Question: I have an HTML page like:
'''
<html>
<head>
<title>Test Page</title>
<script type="text/javascript"
src="http://svn.ckeditor.com/CKEditor/releases/latest/ckeditor_basic_source.js"></script>
<script type="text/javascript">
//@x=y
</script>
</head>
<body>
Test Page
</body>
</html>
'''
The comment '//@x=y' gets executed as code in IE 10 and the browser complains that ''y' is undefined':

The browser stops complaining if:
- - '@'- '<script/>'
What could be going wrong here?
I narrowed down the root cause to a <URL> file.
'''
if ( !CKEDITOR.env )
{
/**
* @namespace Environment and browser information.
*/
CKEDITOR.env = (function()
{
var agent = navigator.userAgent.toLowerCase();
var opera = window.opera;
var env =
/** @lends CKEDITOR.env */
{
/**
* Indicates that CKEditor is running on Internet Explorer.
* @type Boolean
* @example
* if ( CKEDITOR.env.ie )
* alert( "I'm on IE!" );
*/
ie : /*@cc_on!@*/false,
...
'''
If I remove that '/*@cc_on!@*/' comment, everything works fine as one would expect.
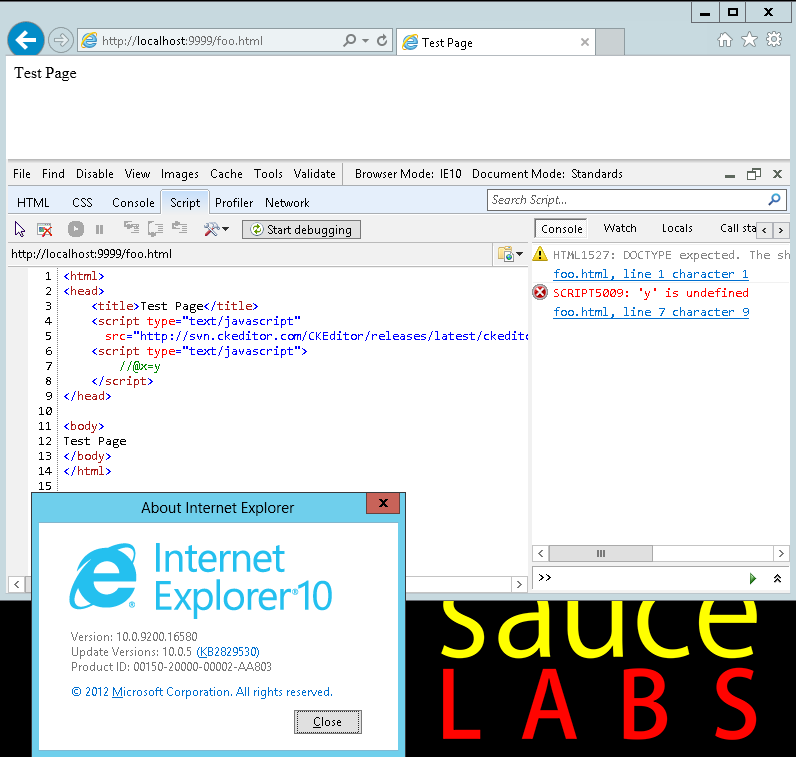
Answer: I figured that this is caused by the conditional compilation statement included in CKEditor. If '/*@cc_on@*/' is set, IE10 recognizes the part following the '//@' as JavaScript code it should execute. The jQuery team encountered a variant of this bug <URL>. Wrapping the '//@' part in a block comment like '/*//@x=y*/' gets around the problem.
The CKEditor team has filed a <URL> on this.